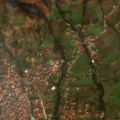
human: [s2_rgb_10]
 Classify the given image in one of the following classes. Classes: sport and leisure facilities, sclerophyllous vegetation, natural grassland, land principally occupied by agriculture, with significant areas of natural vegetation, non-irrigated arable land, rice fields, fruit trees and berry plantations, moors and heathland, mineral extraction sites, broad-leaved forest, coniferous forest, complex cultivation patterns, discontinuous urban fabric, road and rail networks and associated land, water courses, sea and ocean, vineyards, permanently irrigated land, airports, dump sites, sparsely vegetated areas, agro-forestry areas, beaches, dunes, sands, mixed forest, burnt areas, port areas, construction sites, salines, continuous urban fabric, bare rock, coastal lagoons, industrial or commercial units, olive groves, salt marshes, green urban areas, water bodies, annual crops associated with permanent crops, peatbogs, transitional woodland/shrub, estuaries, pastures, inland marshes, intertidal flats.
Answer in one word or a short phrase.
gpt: discontinuous urban fabric, non-irrigated arable land, complex cultivation patterns, land principally occupied by agriculture, with significant areas of natural vegetation, broad-leaved forest, transitional woodland/shrub